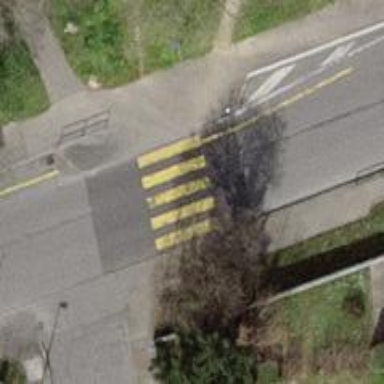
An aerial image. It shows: Zebra crossing for pedestrians.